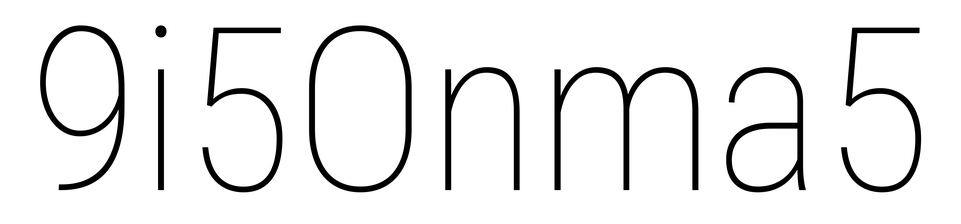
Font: Roboto_Condensed_Thin